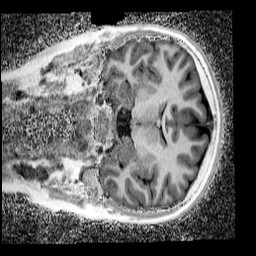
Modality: UNIT1_denoised
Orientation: coronal
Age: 10
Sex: female
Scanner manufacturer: siemens
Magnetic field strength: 3 T
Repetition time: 4 s
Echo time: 0.00299 s